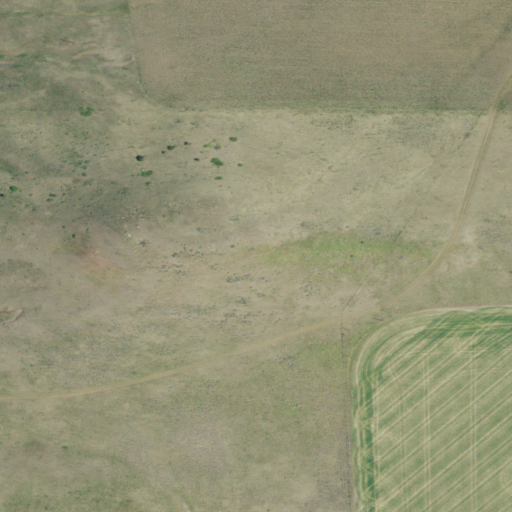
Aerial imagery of mountain in Montana named Twin Buttes containing grassland, shrub, pasture, and cultivated crops